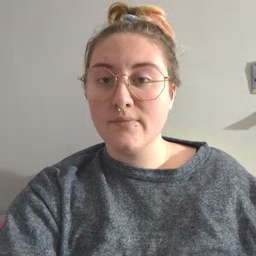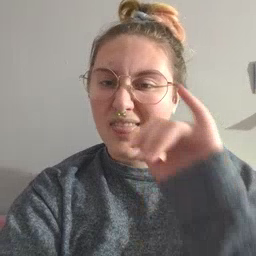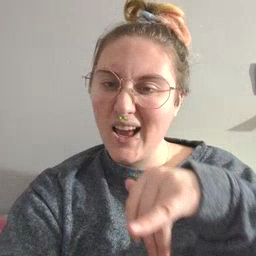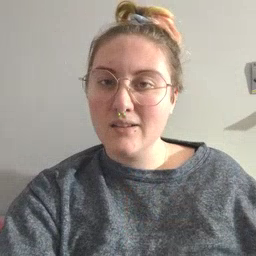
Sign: that